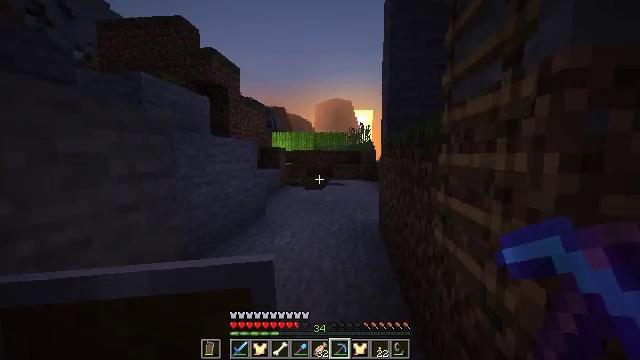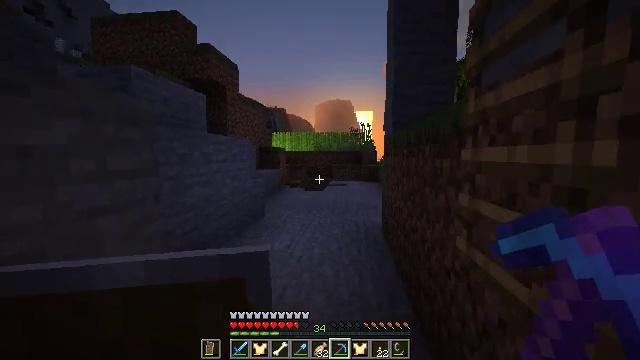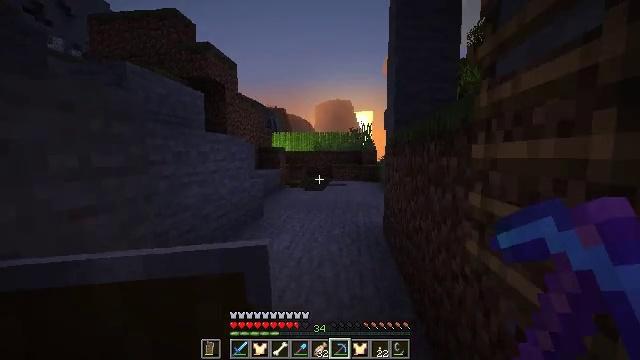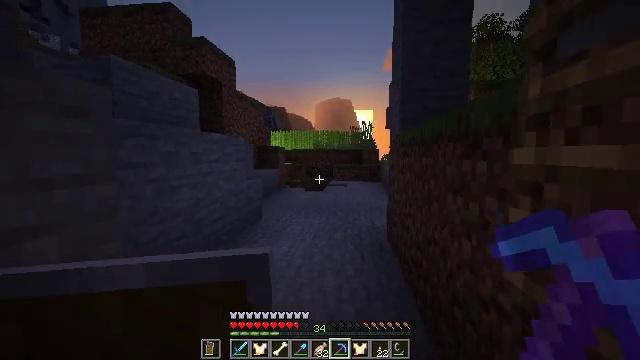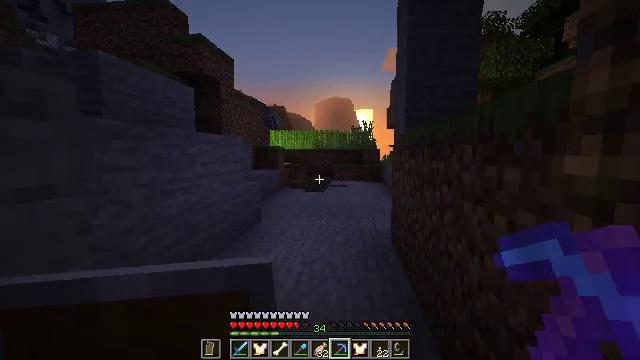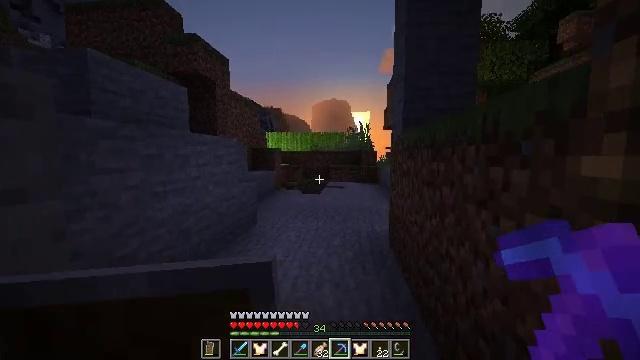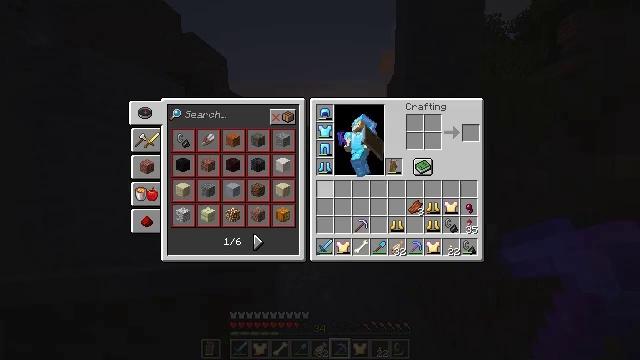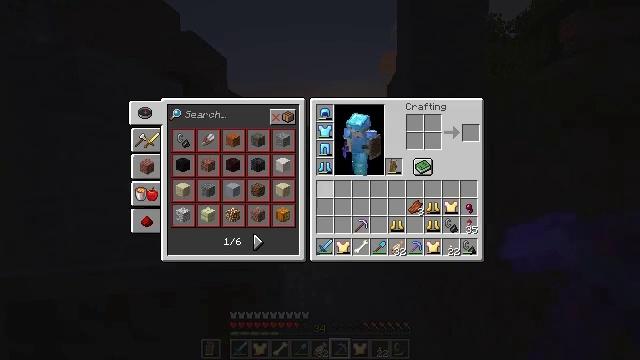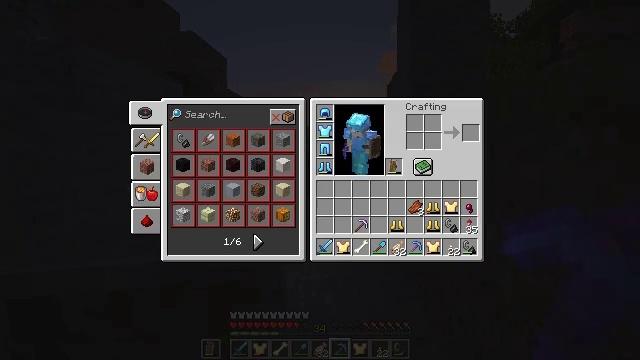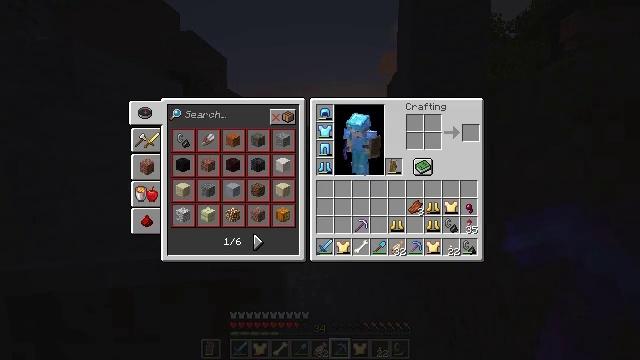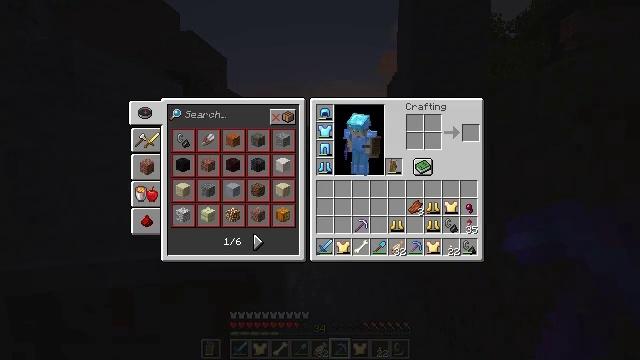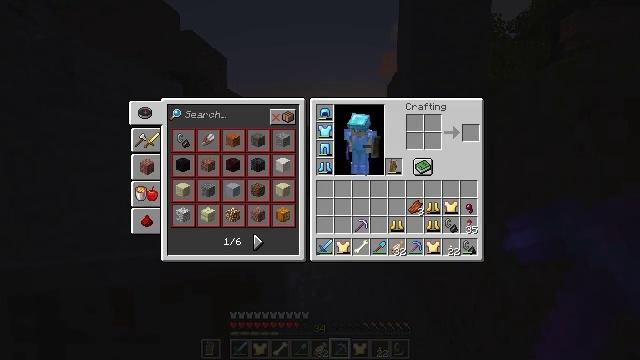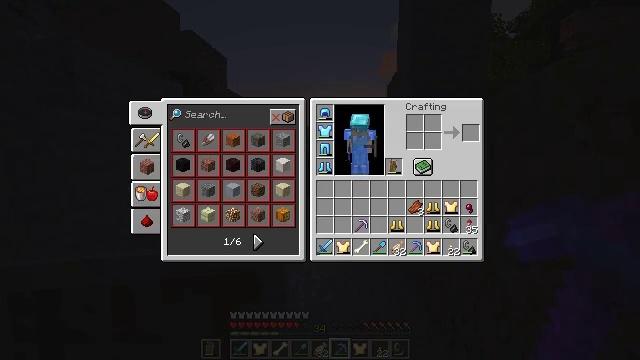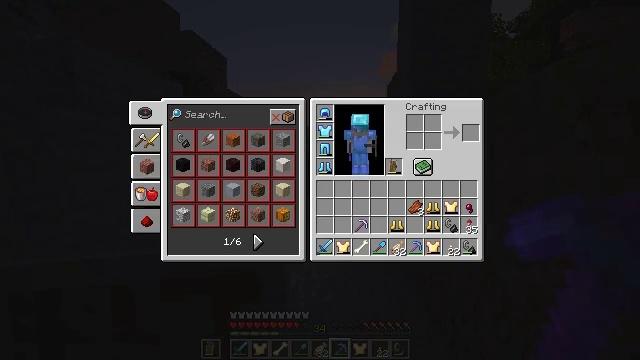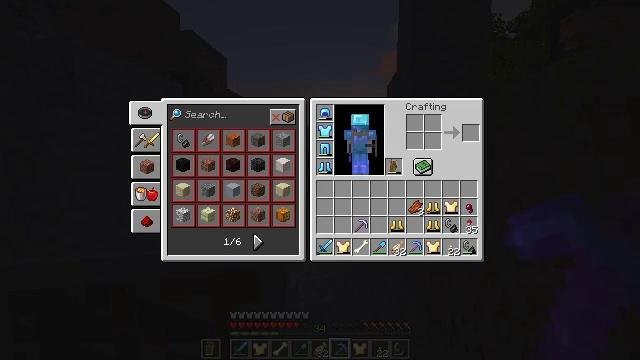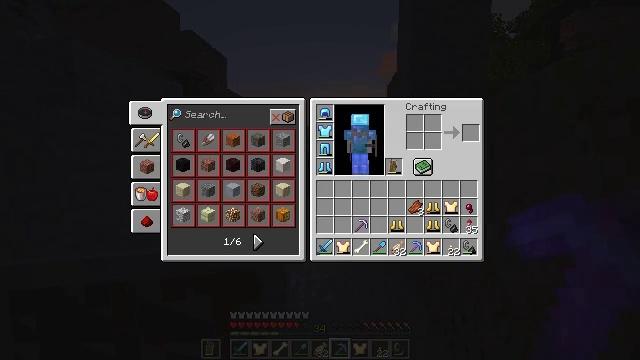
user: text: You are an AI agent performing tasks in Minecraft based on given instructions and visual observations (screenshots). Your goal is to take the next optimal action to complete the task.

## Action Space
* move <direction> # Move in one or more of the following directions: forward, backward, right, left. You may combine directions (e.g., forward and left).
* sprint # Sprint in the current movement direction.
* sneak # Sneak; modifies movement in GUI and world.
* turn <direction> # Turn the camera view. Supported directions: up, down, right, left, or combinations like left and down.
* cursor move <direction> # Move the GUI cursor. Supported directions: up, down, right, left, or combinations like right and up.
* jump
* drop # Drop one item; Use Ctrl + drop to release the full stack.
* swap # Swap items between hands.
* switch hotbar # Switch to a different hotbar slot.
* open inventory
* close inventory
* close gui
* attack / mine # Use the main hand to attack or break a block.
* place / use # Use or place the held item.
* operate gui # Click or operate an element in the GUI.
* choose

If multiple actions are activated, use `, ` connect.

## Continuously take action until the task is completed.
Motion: motion action
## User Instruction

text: Drop a golden chestplate.
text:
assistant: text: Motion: move forward
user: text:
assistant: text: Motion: move forward
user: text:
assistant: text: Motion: move forward
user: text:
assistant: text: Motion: move forward
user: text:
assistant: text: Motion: no_op
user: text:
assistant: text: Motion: close inventory
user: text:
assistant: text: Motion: close inventory
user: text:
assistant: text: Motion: open gui
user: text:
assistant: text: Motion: cursor move right
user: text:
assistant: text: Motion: cursor move right
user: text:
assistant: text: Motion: cursor move right
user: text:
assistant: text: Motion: no_op
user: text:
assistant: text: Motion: no_op
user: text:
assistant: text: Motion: no_op
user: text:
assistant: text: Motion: no_op
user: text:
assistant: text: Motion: no_op
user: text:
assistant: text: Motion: sprint
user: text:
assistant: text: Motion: sprint, cursor move right
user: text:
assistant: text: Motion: sprint, cursor move right
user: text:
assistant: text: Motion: sprint, cursor move right
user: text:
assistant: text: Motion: sprint, cursor move right and down
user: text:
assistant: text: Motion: sprint, cursor move right and down
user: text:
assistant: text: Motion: sprint, cursor move right
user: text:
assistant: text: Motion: sprint
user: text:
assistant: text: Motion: sprint, drop
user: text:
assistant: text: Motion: sprint, drop
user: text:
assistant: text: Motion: sprint, drop
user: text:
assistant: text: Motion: sprint, cursor move left
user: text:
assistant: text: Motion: sprint
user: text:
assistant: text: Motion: sprint